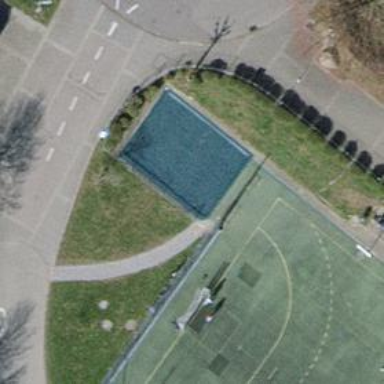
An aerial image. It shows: Pitch for leisure activities.